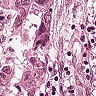
Metastatic tissue present: yes